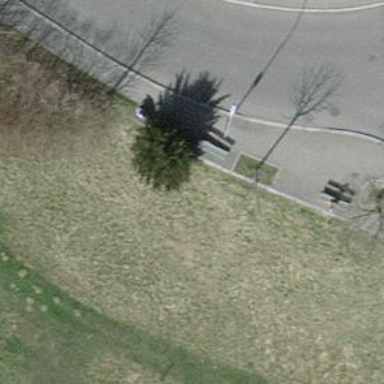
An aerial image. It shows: Bench.